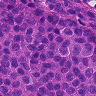
Metastatic tissue present: yes